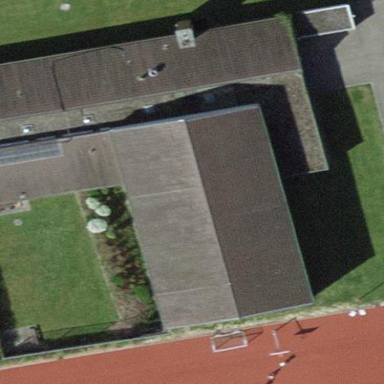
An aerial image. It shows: School building.